Field crop: tomato
Growth stage: 1
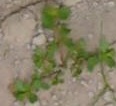
Species: portulaca